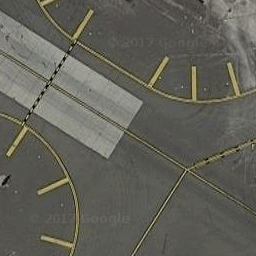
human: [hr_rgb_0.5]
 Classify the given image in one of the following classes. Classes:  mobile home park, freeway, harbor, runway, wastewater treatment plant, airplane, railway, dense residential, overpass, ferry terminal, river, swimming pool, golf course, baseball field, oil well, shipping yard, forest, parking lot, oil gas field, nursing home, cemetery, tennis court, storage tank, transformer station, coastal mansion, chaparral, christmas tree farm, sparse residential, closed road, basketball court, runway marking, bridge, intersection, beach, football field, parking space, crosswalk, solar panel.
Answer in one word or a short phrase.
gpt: runway marking